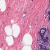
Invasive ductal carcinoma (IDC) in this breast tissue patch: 0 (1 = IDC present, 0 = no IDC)